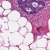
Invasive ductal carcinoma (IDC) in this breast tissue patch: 0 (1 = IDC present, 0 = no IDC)